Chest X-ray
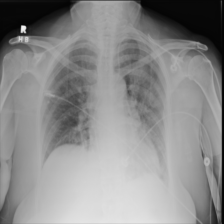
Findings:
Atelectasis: negative
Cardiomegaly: negative
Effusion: negative
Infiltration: negative
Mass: negative
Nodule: negative
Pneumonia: negative
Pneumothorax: negative
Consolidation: negative
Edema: negative
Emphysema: negative
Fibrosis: negative
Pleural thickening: negative
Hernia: negative